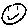
Label: smiley face